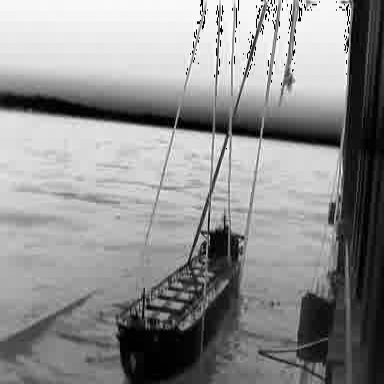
There is a liner in the infrared image.